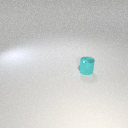
small cyan metal cylinder